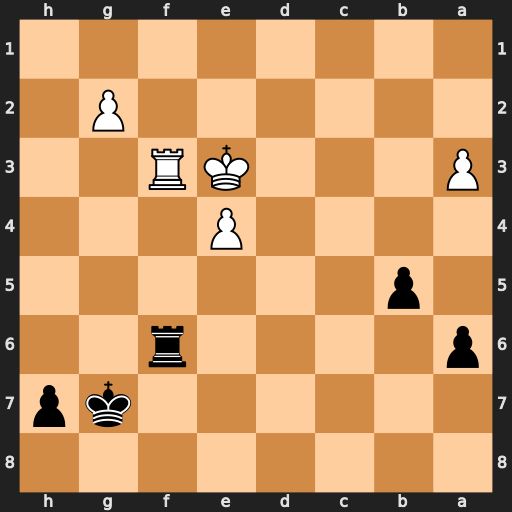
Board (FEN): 8/6kp/p4r2/1p6/4P3/P3KR2/6P1/8
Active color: b
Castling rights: -
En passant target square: -
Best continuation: Rxf3+ Kxf3 Kf6